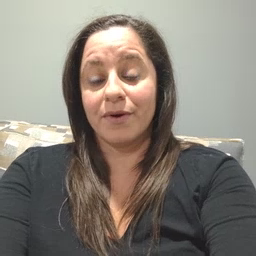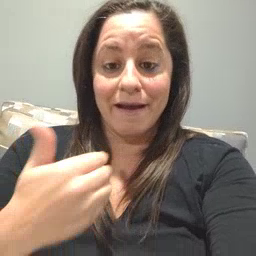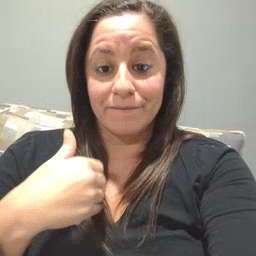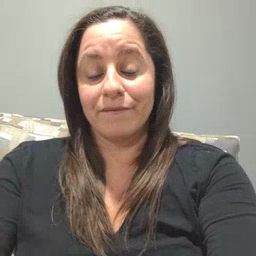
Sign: have